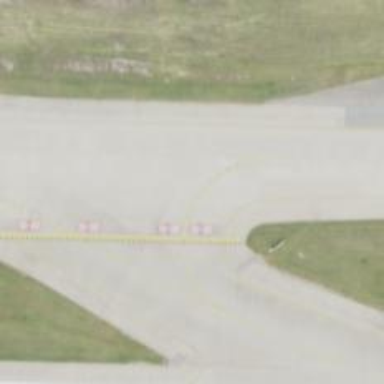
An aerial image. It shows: Image of taxiway at airport.